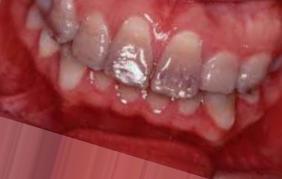
Condition: Tooth Discoloration